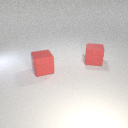
large red rubber cube behind large red rubber cube